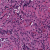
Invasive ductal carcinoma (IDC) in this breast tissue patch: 1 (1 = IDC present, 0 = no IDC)